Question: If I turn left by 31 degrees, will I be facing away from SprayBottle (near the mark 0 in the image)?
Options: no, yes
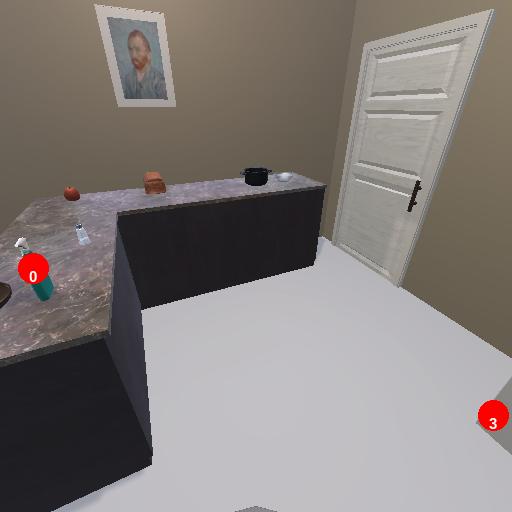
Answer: no